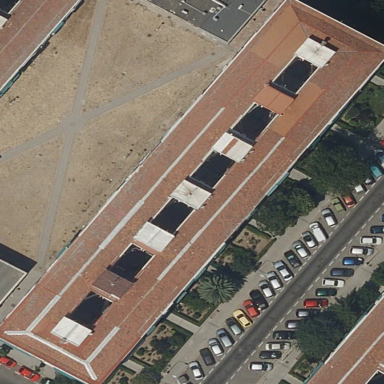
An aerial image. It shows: Residential building.